Interaction volume radius: 5 \u00c5
Interaction volume height: 10 \u00c5
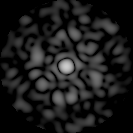
Disorder parameter: 0.8829